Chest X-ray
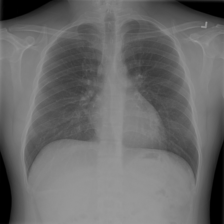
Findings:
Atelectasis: negative
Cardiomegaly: negative
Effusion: negative
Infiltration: negative
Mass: negative
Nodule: negative
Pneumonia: negative
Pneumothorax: negative
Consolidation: negative
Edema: negative
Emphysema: negative
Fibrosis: negative
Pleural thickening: negative
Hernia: negative